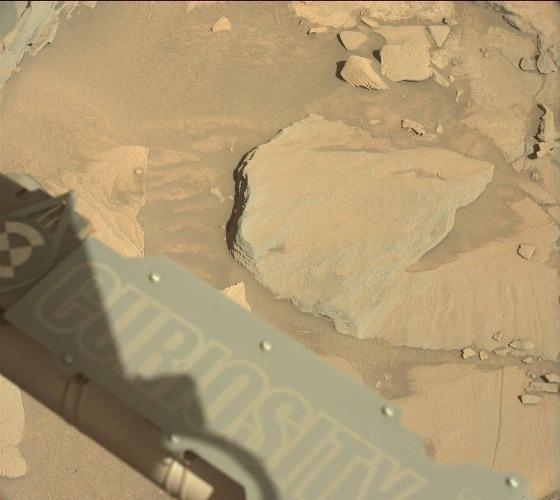
Terrain classes present: Background, Bedrock, Gravel / Sand / Soil, Rock, Shadow